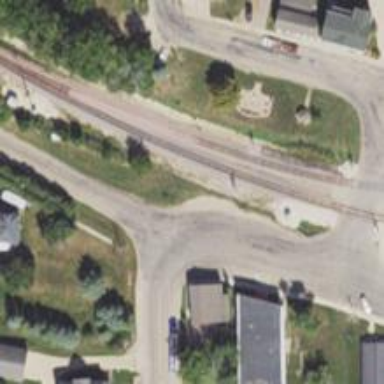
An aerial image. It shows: Railway signal.